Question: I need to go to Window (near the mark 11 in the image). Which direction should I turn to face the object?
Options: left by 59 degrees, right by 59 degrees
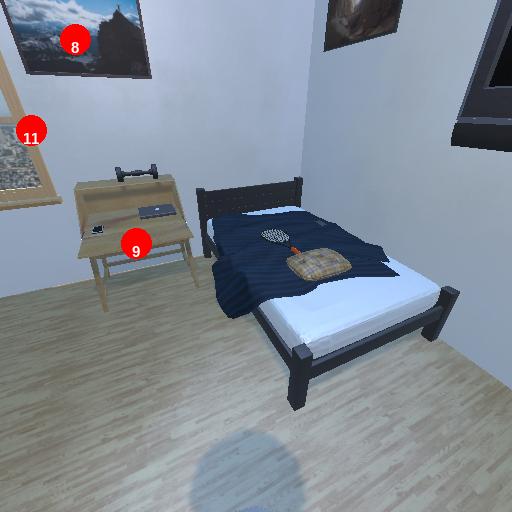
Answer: left by 59 degrees